【题型】解答题　【知识点】平面几何　【难度】easy
如图，$AB$ 是$\odot O$的直径，$C$ 为半圆$O$上一点，直线$l$经过点$C$，过点$A$作$AD \perp l$于点$D$，连接$AC$，当$AC$平分$\angle DAB$时，求证：直线$l$是$\odot O$的切线.

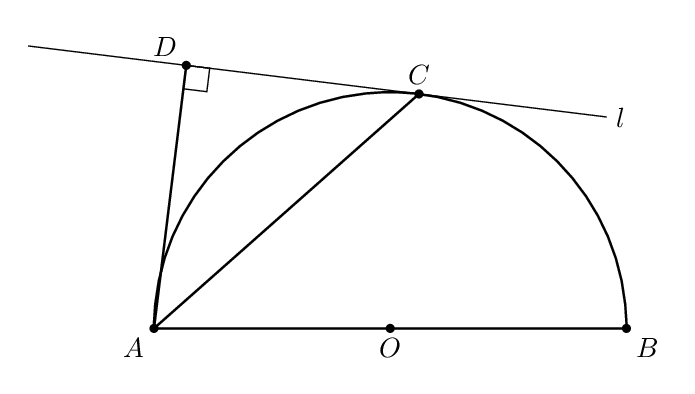
【解答】

\noindent
\textbf{【答案】}见解析

\vspace{0.5em}

\noindent
\textbf{【详解】}解：证明：连接 $OC$，

\begin{flushleft}
\noindent $\because AC$ 平分 $\angle DAB,$ \\[0.3em]
\noindent $\therefore \angle DAC = \angle OAC,$ \\[0.3em]
\noindent 又 $\because OA = OC,$ \\[0.3em]
\noindent $\therefore \angle OCA = \angle OAC,$ \\[0.3em]
\noindent $\therefore \angle DAC = \angle OCA,$ \\[0.3em]
\noindent 又 $\because l \perp AD,$ 即 $\angle ADC = 90^\circ,$ \\[0.3em]
\noindent $\therefore \angle DAC + \angle DCA = 90^\circ,$ \\[0.3em]
\noindent $\therefore \angle OCA + \angle DCA = 90^\circ,$ 即 $\angle OCD = 90^\circ,$ \\[0.3em]
\noindent $\therefore OC \perp l,$ \\[0.3em]
\noindent $\therefore l$ 是圆 $O$ 的切线.
\end{flushleft}

\vspace{0.5em}

\noindent
\textbf{【点睛】}此题考查了切线的判定，等腰三角形的性质，角平分线的性质，利用了转化及等量代换的思想，熟练掌握切线的判定方法是解本题的关键.
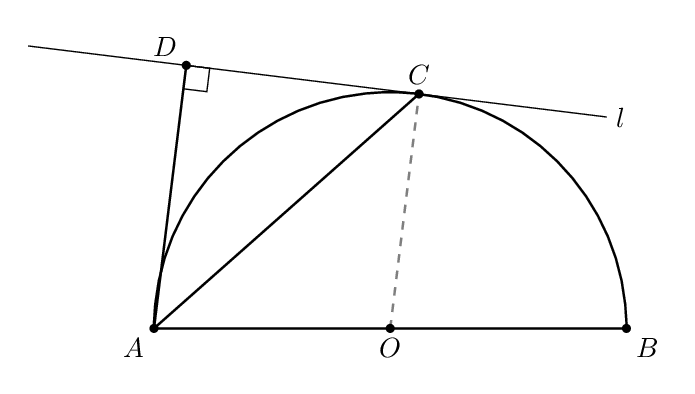